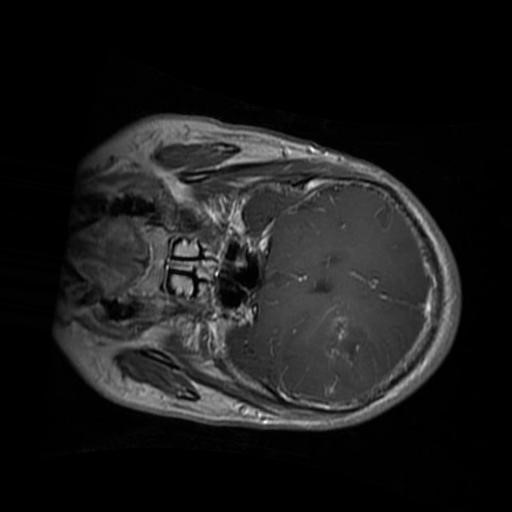
Label: brain_glioma